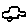
Label: car